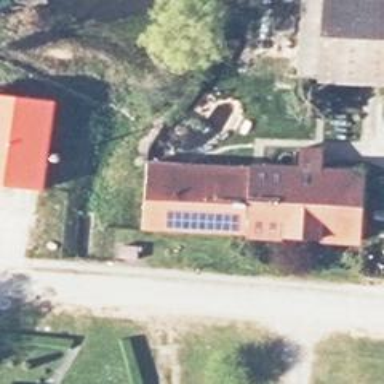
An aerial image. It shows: Solar-powered generator using photovoltaic technology. This small installation generates electricity through solar photovoltaic panels.